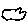
Label: cloud